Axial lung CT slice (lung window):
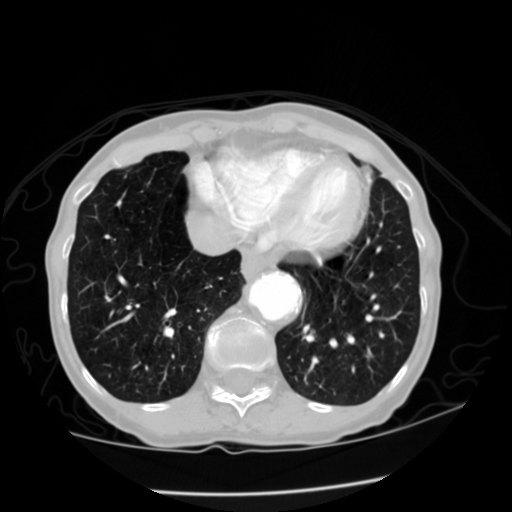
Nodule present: no